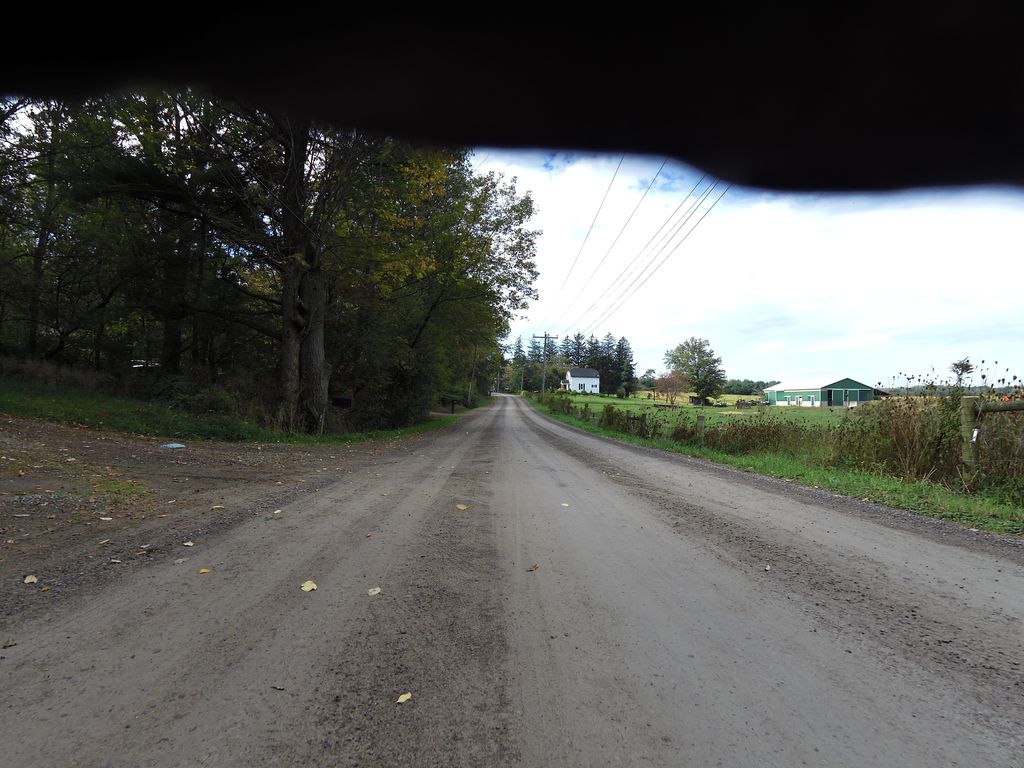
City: hamilton